Question: I have read dozens of questions here on SO (and not only) regarding arkanoid collision detection, namely, moving circle collision against a stationery rectangle, but all of them ask how to detect a collision or how to detect which side of the rectangle the ball hits. My question is a bit different - it concerns the calculation of the new speed direction in case when the ball hits the of the rectangle.
For simplicity's sake let's assume that 'Vx >= 0' and 'Vy <= 0', that is, the ball is coming from the below from the left upward and rightward and also suppose I know it's gonna hit the lower side of the rectangle. The green arrow shows the approximate direction of the ball and the blue dot shows the first point on the line containing the lower side of the rectangle that the ball hits. If that point lies strictly within the lower side of the rectangle then all is trivial - just change 'Vy' to '-Vy'. However when that point lies outside the lower side it means that the first point of the rectangle that the ball will touch is going to be its lower-left corner, in which case I don't think that changing the 'Vy' to '-Vy' is correct. I think that the new velocity angle must be dependent on the distance of the blue point to the corner. Also I think that not only 'Vy' but also 'Vx' must change (preserving, possibly, the length of the V vector).

So, ? If you know any good links that address this question I'd be delighted to know them. Also note that I am more interested in the absolute of this rather than easy-to-code optimized approximations. You can assume there is no rotation involved. Thank you very much in advance
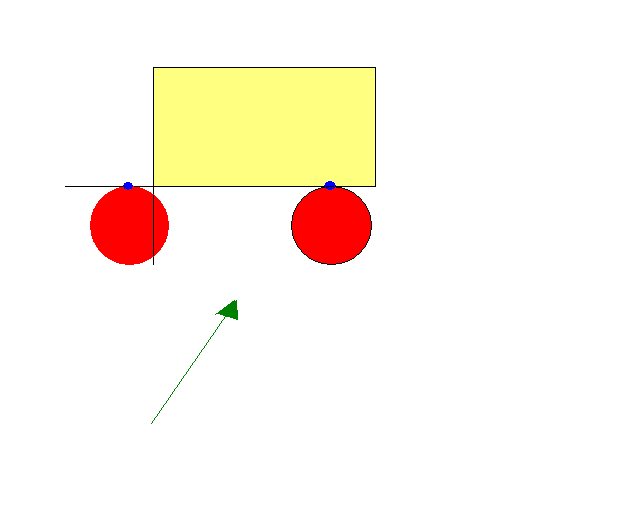
Answer: You know how to bounce off a horizontal wall. Do you know how to bounce off a wall that is at some other angle?
When the circle hits the wall, it makes contact at a single point. That single point is all the circle "knows" about the wall; the location of that point gives you enough information to calculate the new . When the circle hits the corner, it makes contact at a single point (i.e. the corner) so it bounces .
Is that enough to go on, or would you like some math? (And if so, how comfortable are you with vector algebra?)